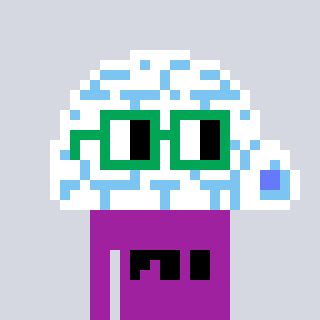
a pixel art character with square green glasses, a igloo-shaped head and a magenta-colored body on a cool background